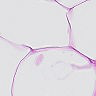
Metastatic tissue present: no